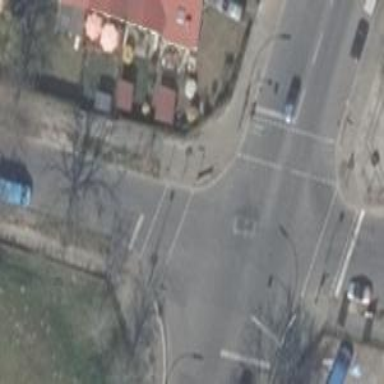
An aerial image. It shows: Road with traffic signals for signaling.